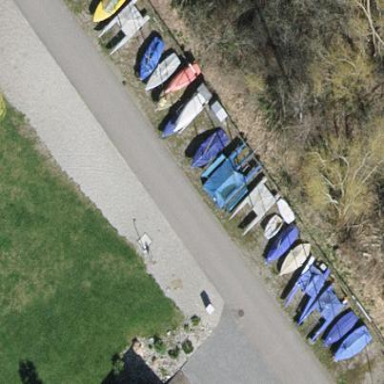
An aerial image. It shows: Boat storage facility.